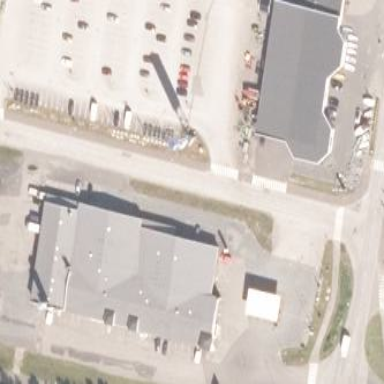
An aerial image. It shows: Commercial building.